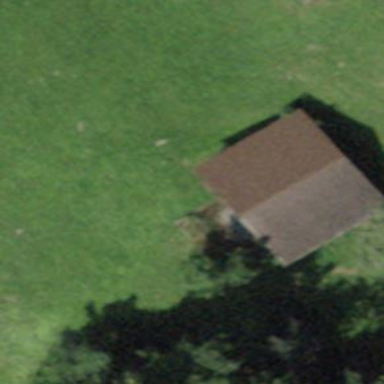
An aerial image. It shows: Barn.